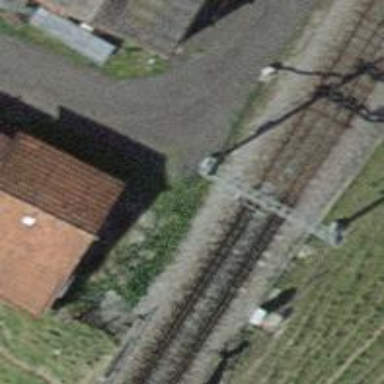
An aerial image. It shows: Single railway track with electrification through contact line.